Question: I am trying to format via css a paricular table as it shows in the below picture:

As I am new to css I am having problems with specifying:
1. Borders: As you can see I want to have different border colors and weights for vertical and horizontal borders; for row names and column name
2. Gap after the 13th column: One solution would possibly be to create a second table and place them next to each other but i wouldn't like to go for that solution
3. Conditional Formating: Could I do that using css or I have to go the jQuery solution
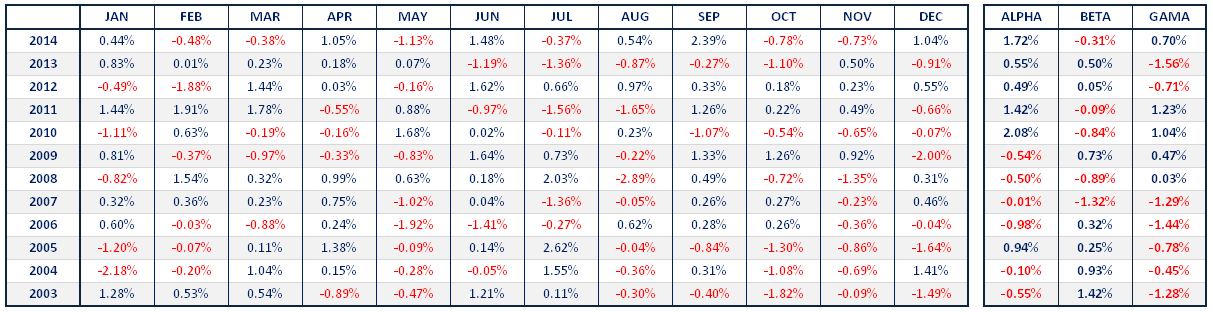
Answer: Its pretty simple actually.
'''
table {
width: 100%;
border-collapse: collapse;
border-spacing: 0;
text-align: center;
}
table td {
border: 1px solid #000;
}
table th {
border: 2px solid #000;
}
table tr th:nth-child(4),
table tr td:nth-child(4) {
border: none;
width: 20px;
}
'''
Conditional formatting should be handled by JS, or if the data is populated from a database, do it on the server side and use classnames on the columns.
See jsfiddle: <URL>